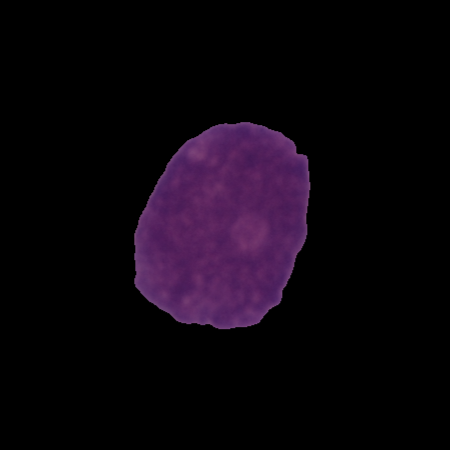
Label: cancer